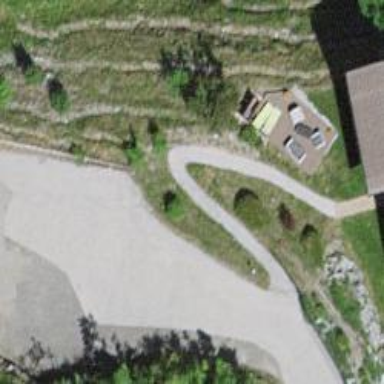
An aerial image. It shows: Footway along the road.